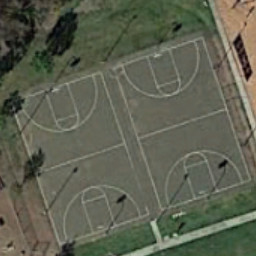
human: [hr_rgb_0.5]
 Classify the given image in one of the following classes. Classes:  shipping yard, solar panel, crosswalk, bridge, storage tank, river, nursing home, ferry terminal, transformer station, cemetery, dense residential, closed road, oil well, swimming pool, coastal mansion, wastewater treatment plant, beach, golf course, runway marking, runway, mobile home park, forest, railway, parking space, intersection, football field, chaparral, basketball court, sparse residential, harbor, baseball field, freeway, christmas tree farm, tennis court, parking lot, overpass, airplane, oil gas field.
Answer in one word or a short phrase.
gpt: basketball court